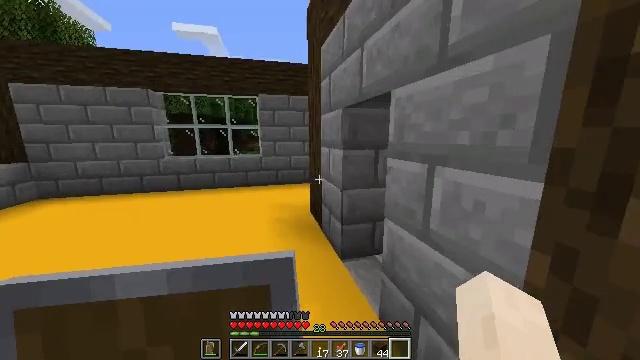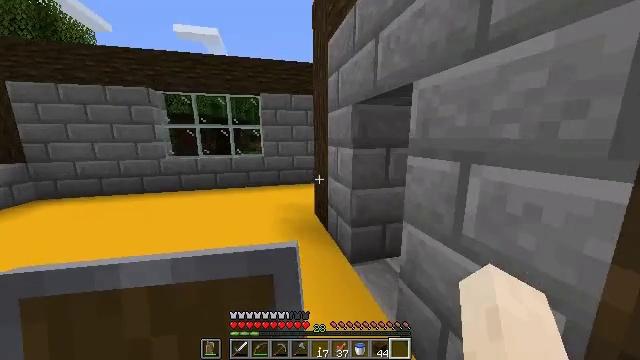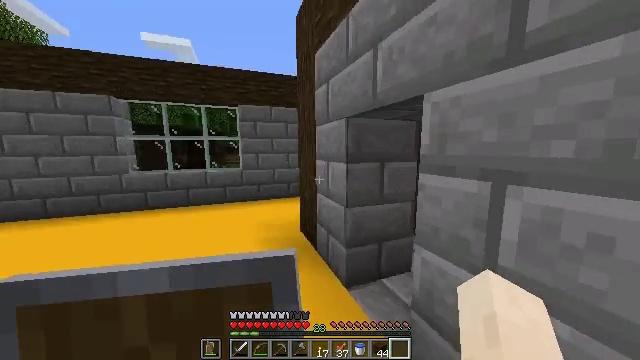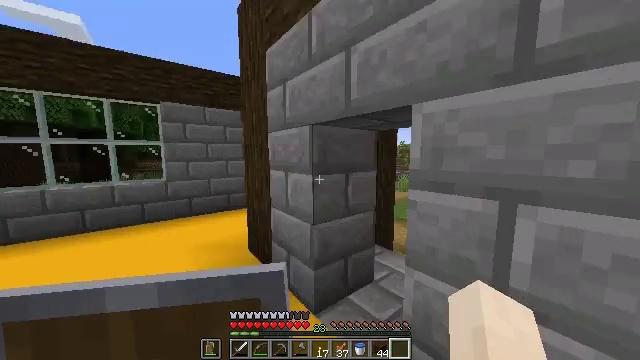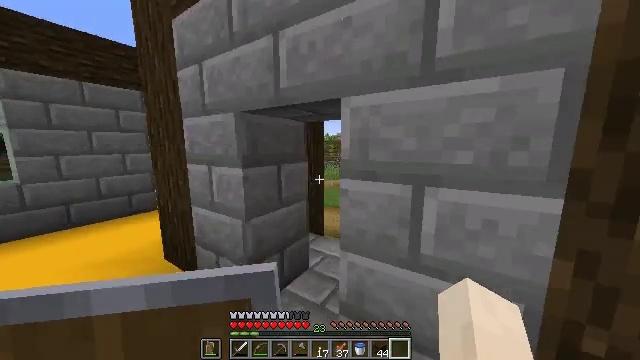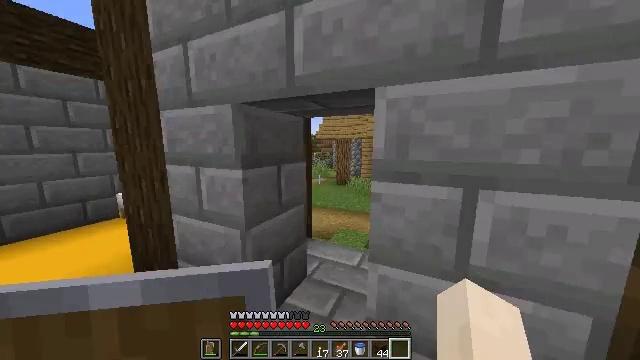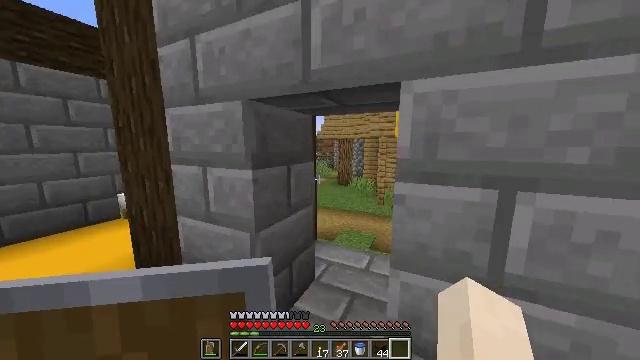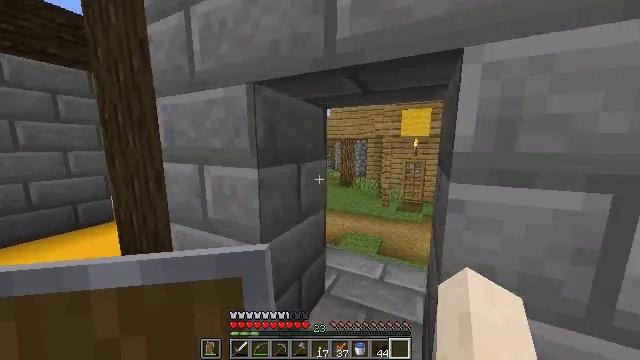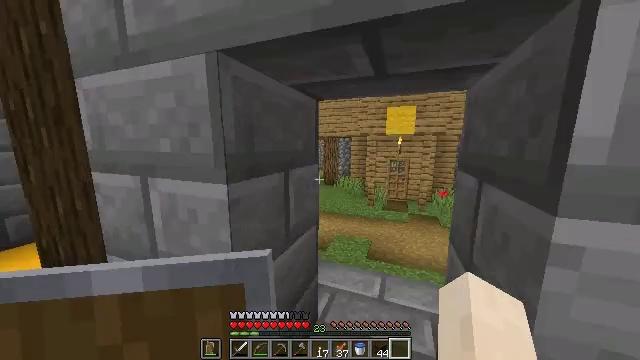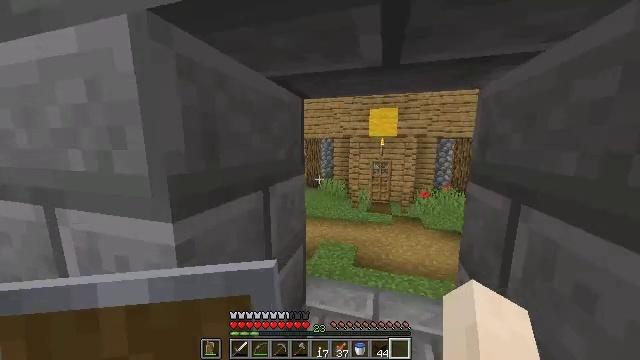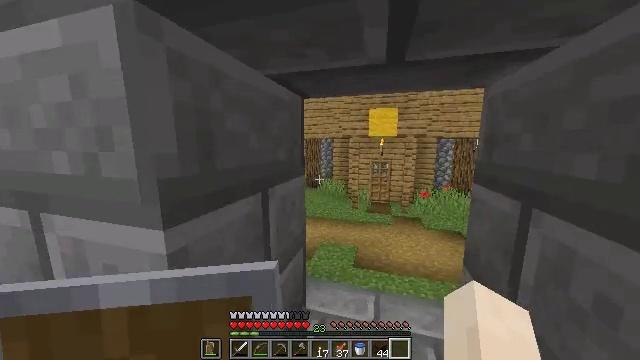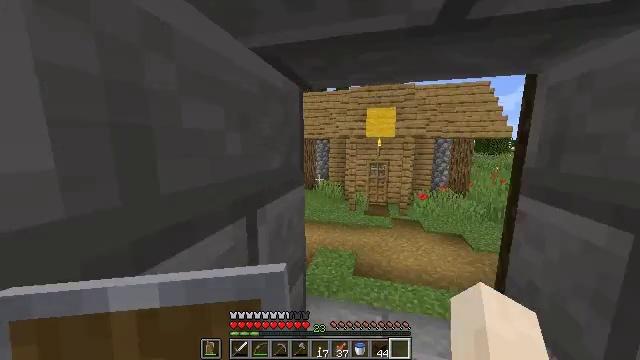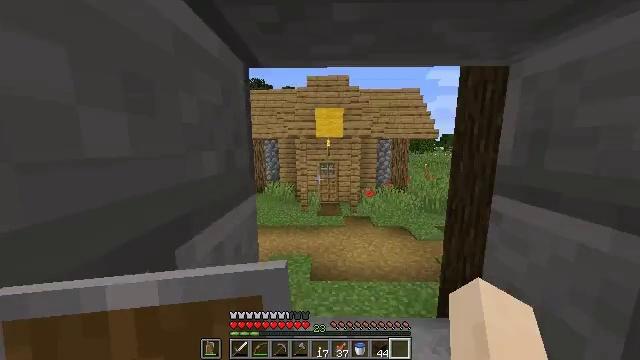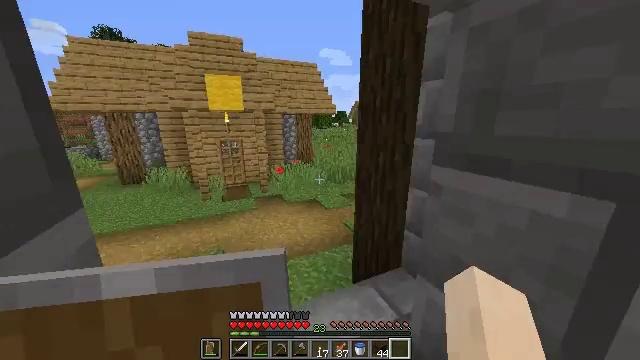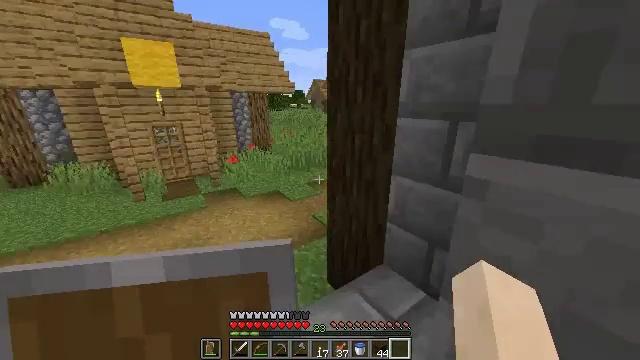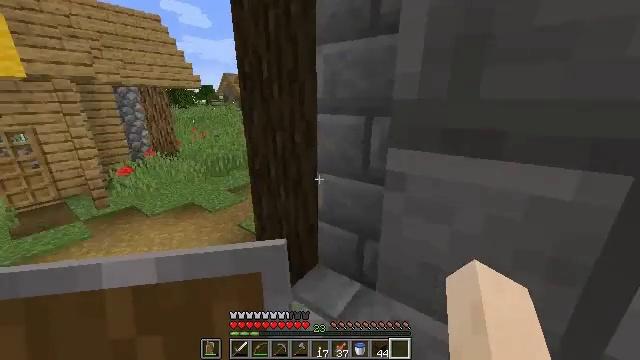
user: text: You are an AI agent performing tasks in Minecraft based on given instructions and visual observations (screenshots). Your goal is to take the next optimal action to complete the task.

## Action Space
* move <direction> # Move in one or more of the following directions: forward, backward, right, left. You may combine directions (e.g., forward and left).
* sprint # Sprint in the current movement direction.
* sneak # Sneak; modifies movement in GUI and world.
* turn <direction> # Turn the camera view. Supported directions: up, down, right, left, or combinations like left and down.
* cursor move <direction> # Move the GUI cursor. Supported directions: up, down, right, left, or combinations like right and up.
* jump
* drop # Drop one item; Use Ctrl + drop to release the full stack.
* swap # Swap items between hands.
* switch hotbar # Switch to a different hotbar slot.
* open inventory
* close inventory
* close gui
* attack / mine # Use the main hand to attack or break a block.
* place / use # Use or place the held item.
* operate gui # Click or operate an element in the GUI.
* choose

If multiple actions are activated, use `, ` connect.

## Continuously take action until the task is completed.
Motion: motion action
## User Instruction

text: Combine iron ingots to craft an iron door at the crafting table.
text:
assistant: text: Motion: move forward and move left
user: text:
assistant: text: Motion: move forward and move left, turn right and up
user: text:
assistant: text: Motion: move forward and move left, turn right and up
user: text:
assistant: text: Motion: move forward and move left, turn right and down
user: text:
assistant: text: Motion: move forward and move left, turn right
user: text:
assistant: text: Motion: move forward
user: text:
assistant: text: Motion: move forward
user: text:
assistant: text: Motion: move forward, turn right
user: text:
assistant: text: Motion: move forward, turn right
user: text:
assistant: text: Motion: move forward
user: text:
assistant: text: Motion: move forward, turn right
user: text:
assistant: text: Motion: move forward, turn right
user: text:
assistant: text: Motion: move forward, turn right and down
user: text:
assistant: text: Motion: turn right and down
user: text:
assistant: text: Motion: move right, turn right
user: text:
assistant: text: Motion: move right, turn right and down
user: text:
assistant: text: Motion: move right, turn right and down
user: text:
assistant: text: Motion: move forward and move right, turn right and down
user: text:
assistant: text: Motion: move forward and move right
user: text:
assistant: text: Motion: move forward and move right
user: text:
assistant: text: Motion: move forward and move right
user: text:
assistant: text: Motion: move forward and move right
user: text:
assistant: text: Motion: move forward and move right
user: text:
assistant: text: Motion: move forward and move right
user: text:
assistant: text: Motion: move forward, turn left and up
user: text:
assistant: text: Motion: move forward, sprint, turn left and up
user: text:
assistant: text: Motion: move forward, sprint, turn left
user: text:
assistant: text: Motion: move forward, turn left
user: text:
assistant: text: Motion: move forward and move right, turn left
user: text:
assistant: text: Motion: move forward and move right, turn left